Field crop: maize
Growth stage: 1
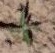
Species: atriplex